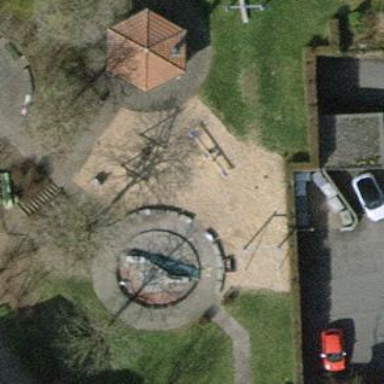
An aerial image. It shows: Playground area for leisure activities on the land.